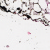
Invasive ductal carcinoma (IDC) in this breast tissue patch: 0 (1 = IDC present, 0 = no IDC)